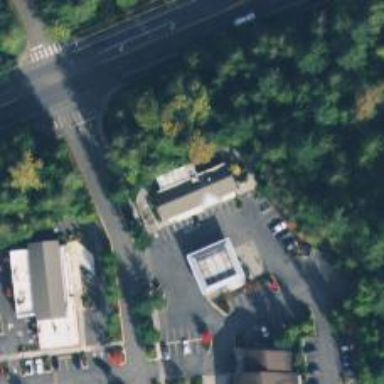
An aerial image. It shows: Convenience shop.